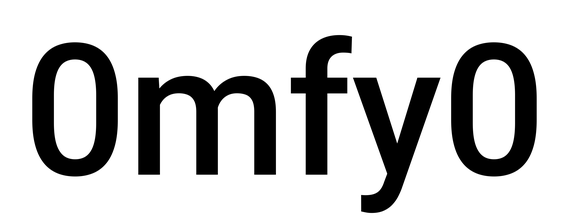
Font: Roboto_Medium